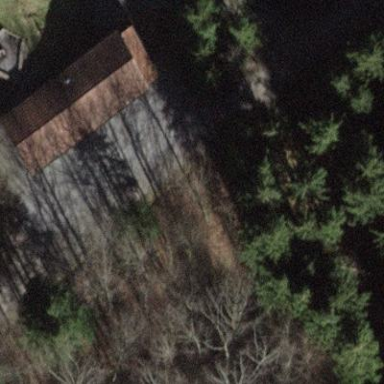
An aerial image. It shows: Building serving as picnic site.